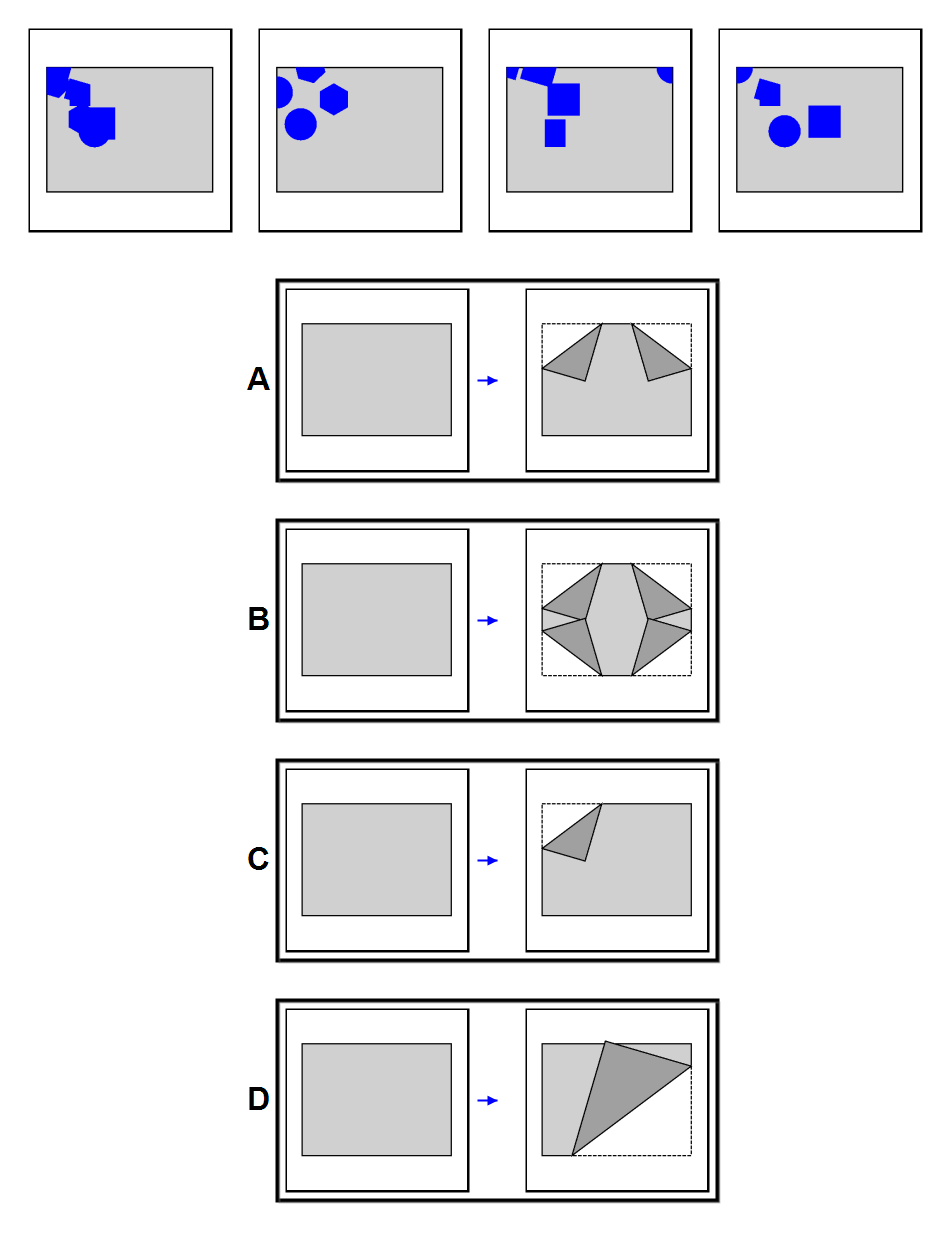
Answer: C